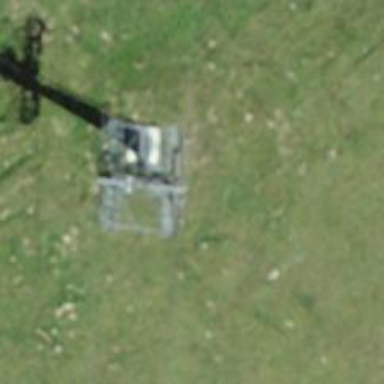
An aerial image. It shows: Pylon for aerialway.